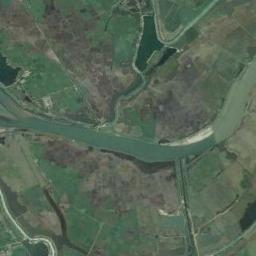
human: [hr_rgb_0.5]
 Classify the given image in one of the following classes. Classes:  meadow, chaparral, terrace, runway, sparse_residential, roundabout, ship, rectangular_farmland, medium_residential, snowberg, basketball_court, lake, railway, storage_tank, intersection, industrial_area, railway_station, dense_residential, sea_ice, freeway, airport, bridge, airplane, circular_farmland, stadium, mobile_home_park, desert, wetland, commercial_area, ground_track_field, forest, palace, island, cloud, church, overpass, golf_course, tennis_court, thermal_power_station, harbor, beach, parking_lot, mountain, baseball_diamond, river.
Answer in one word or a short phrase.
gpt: river